Field crop: maize
Growth stage: 2
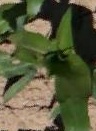
Species: maize